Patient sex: F
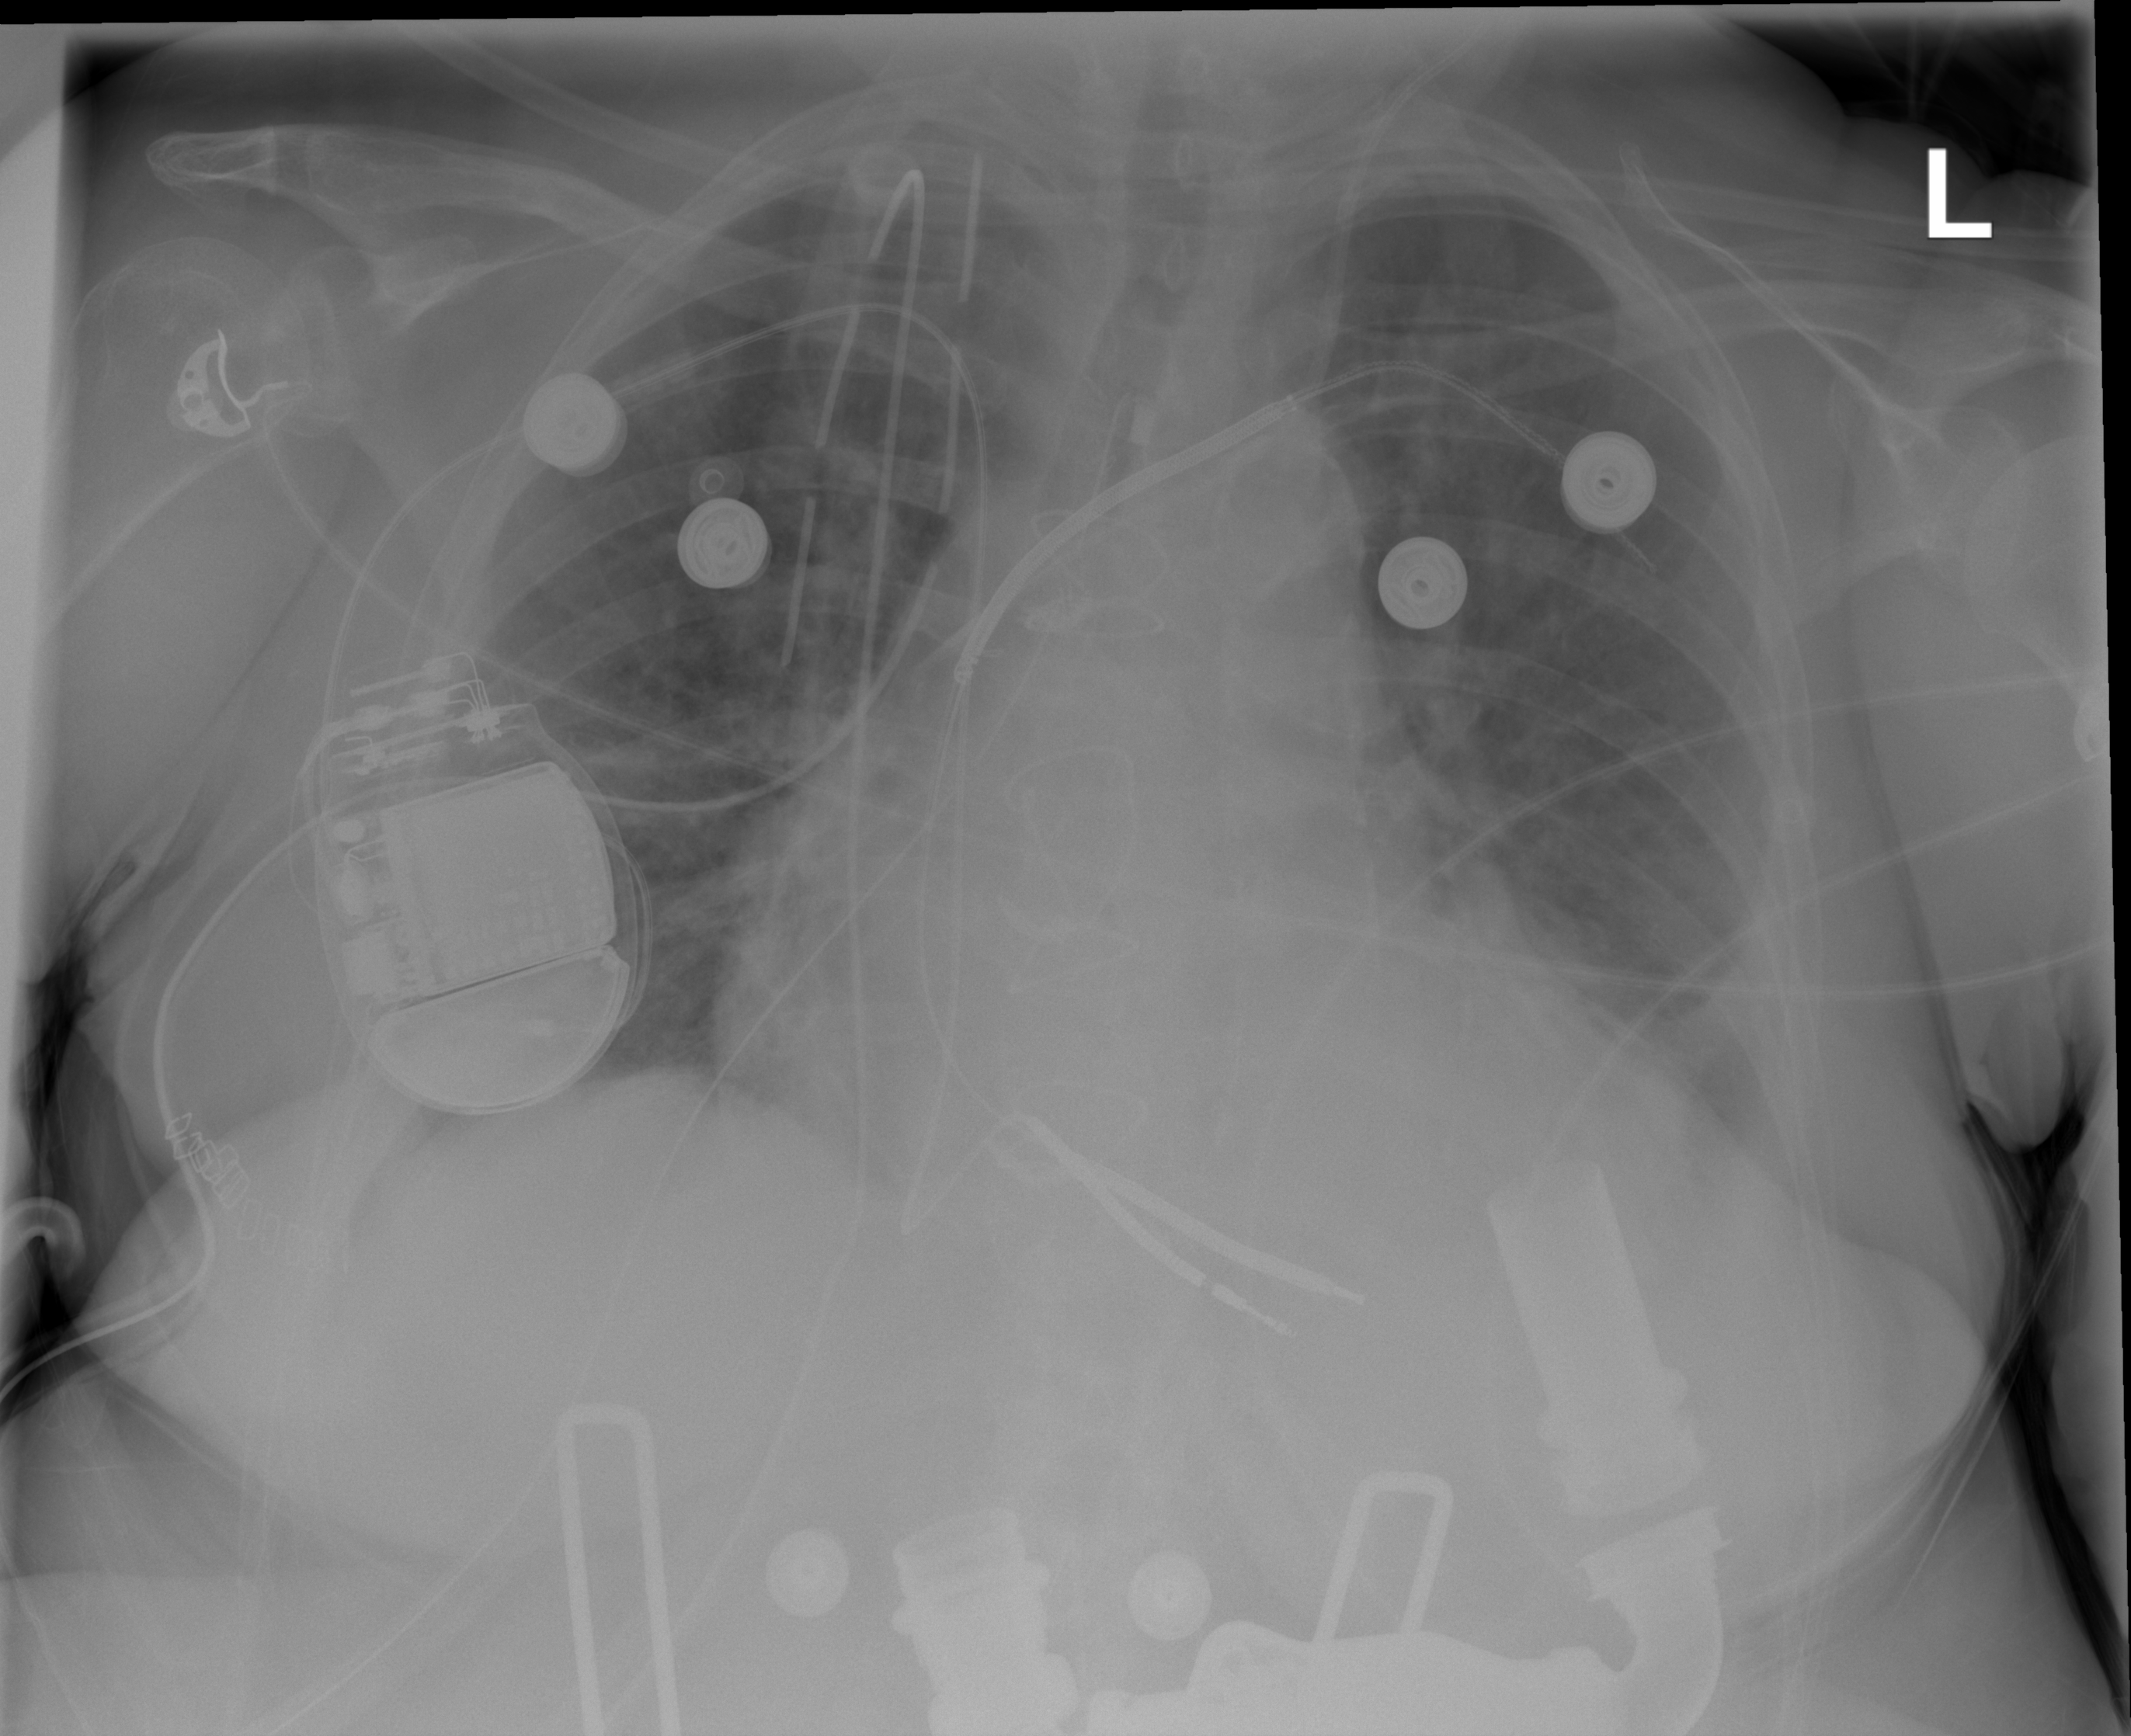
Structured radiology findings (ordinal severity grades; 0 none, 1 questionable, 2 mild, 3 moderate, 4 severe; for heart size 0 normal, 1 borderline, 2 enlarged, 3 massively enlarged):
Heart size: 2
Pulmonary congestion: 2
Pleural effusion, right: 0
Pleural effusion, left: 2
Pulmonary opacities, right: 2
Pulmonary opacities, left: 2
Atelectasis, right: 0
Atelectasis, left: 2